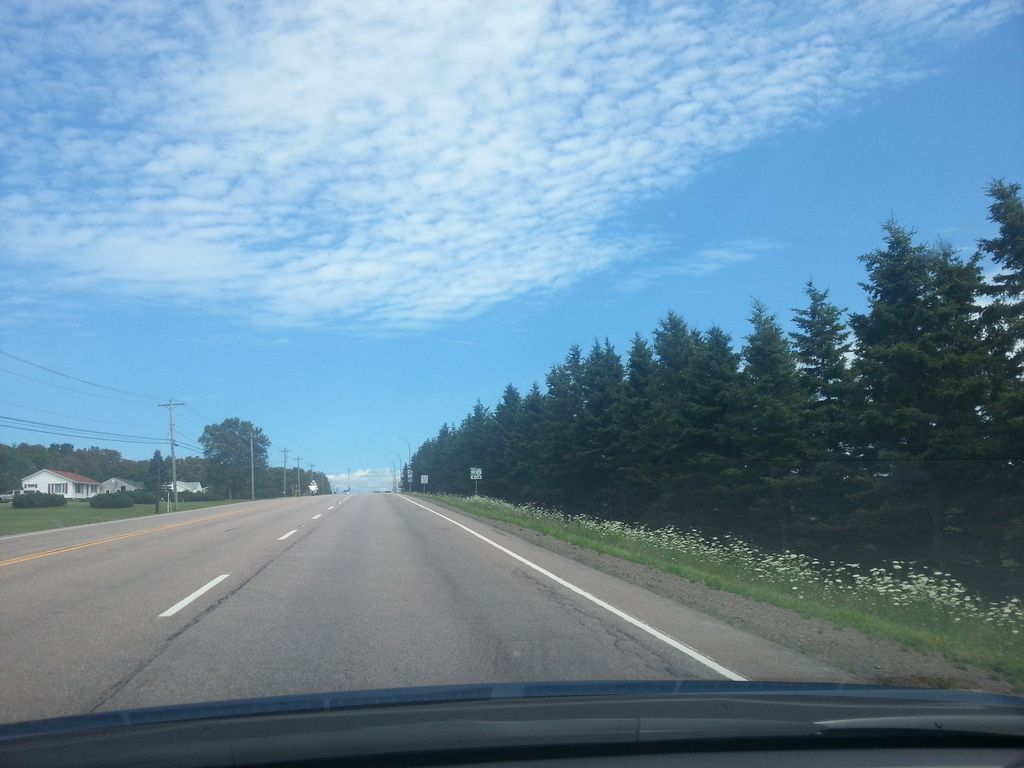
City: charlottetown